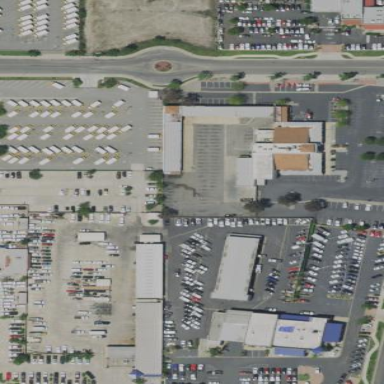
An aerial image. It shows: Retail area.